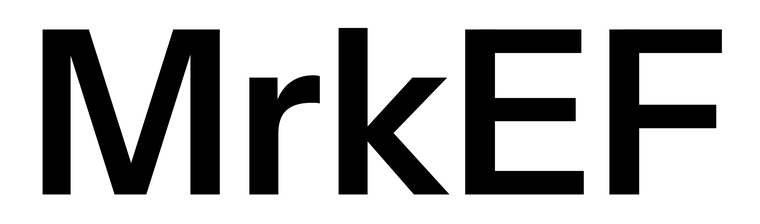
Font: InstrumentSans_SemiBold